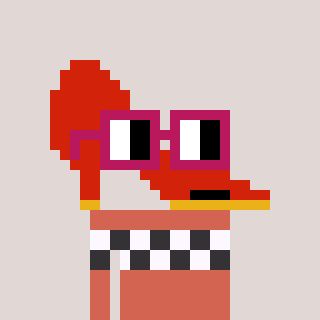
a pixel art character with square dark red glasses, a highheel-shaped head and a peachy-colored body on a warm background